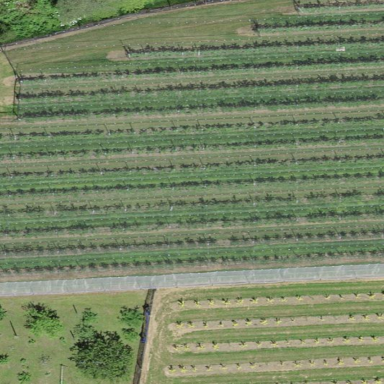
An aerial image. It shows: Orchard.